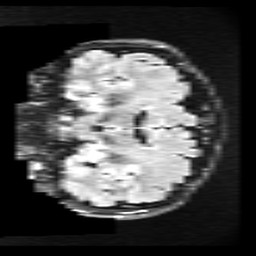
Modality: FLAIR
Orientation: coronal
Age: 39
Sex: male
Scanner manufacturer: ge
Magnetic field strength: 3 T
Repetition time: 11 s
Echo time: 0.1497 s